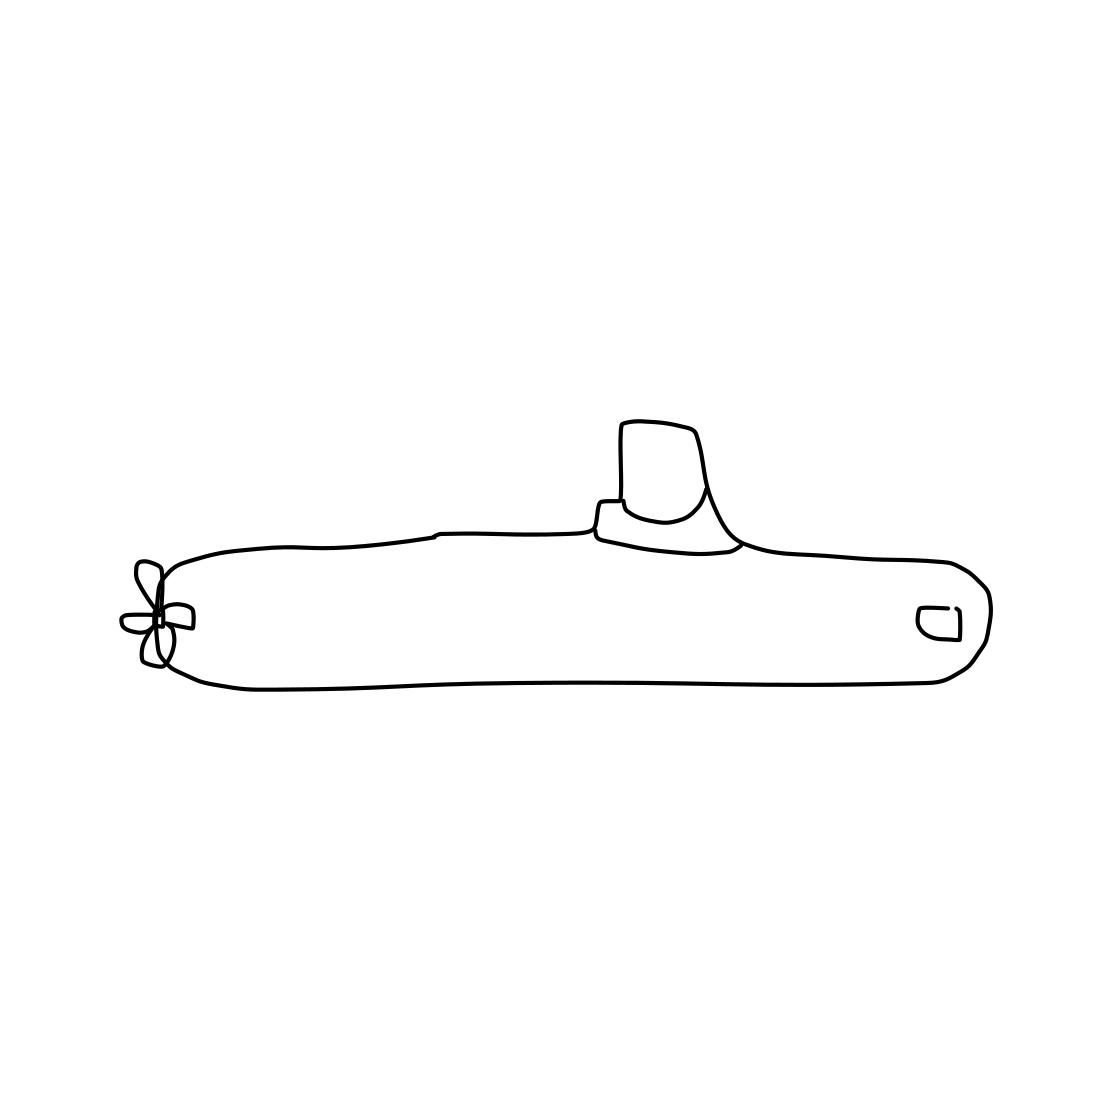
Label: submarine